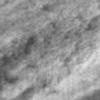
Label: no_change